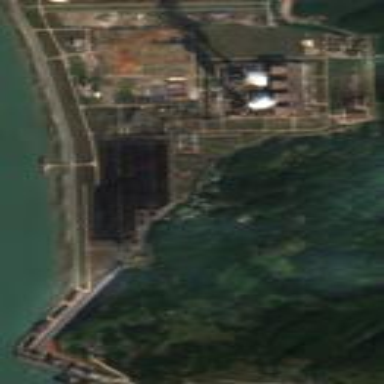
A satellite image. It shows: Industrial area with coal power plant.